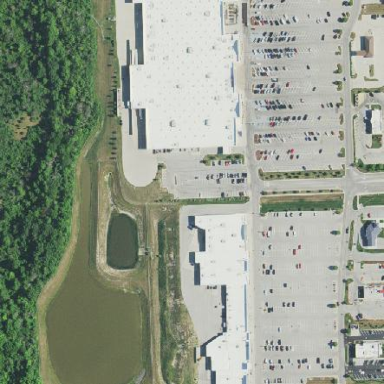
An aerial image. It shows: Retail area.